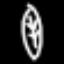
Label: leaf